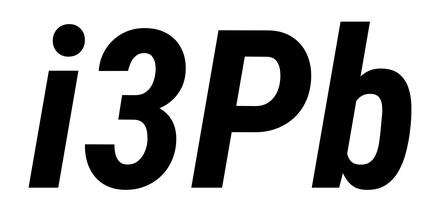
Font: Roboto-Italic_Condensed_Bold_Italic